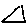
Label: triangle